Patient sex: F
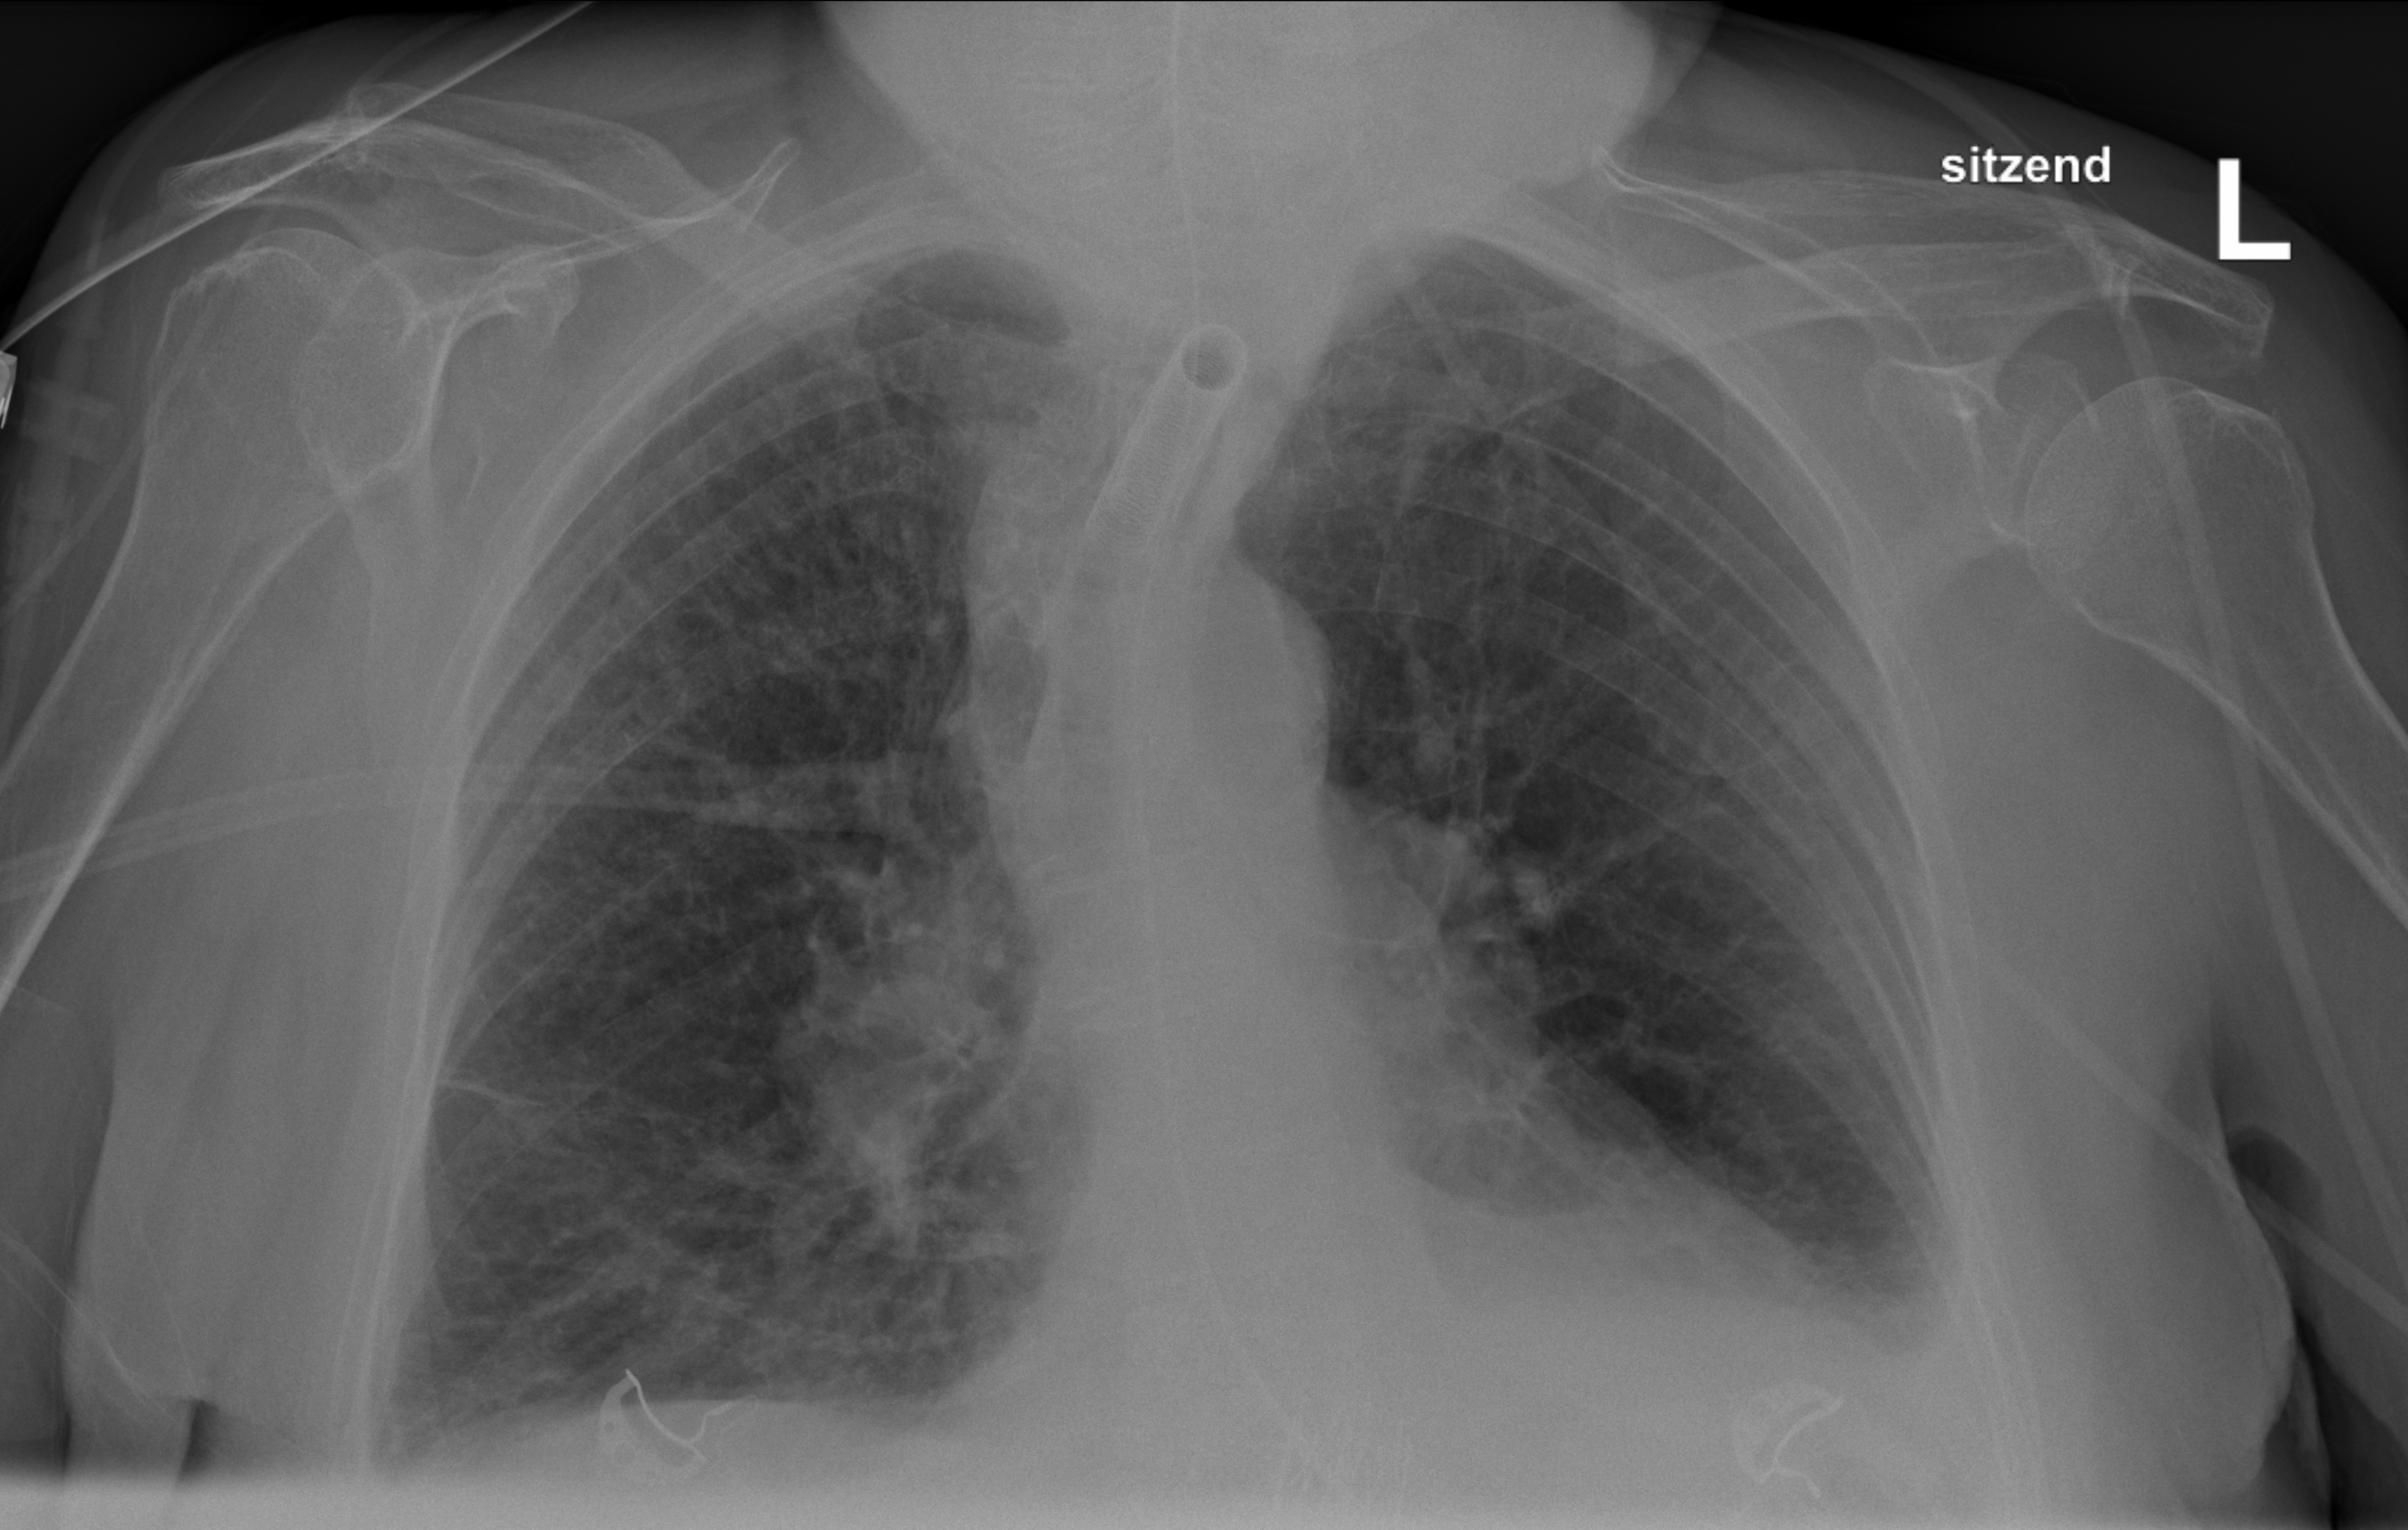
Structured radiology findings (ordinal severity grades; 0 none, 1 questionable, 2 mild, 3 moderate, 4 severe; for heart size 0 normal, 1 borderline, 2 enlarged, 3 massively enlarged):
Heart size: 0
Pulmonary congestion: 2
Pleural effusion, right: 0
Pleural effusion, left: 2
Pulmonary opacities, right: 1
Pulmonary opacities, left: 0
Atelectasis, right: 2
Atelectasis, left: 2